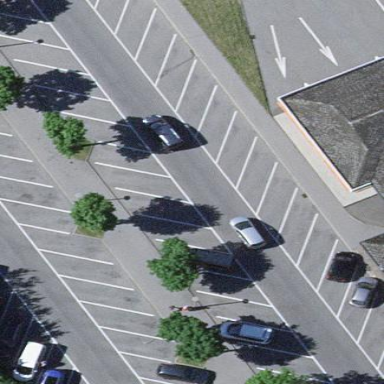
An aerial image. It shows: Parking area with surface.